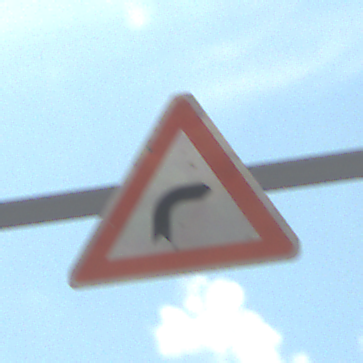
Verkehrszeichen: KurveRechts
Umgebung: Outdoor, Suburban
Tageszeit: Midday
Wetter: PartlyCloudy
Licht: Natural
Jahreszeit: NotSpecified
Kontrast: HighContrast